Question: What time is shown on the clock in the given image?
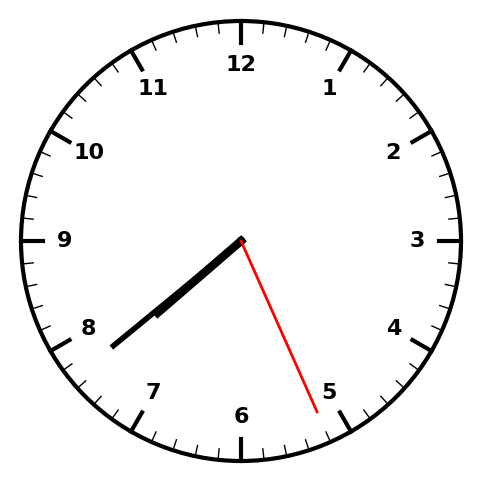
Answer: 07:38:26